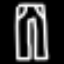
Label: pants